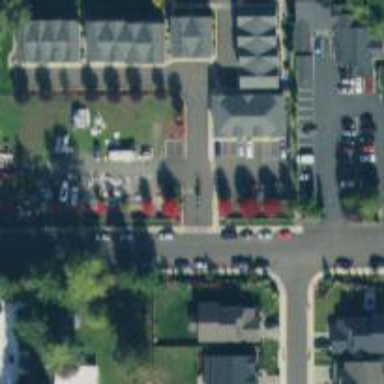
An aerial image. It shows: Residential road with asphalt surface and separate sidewalk.